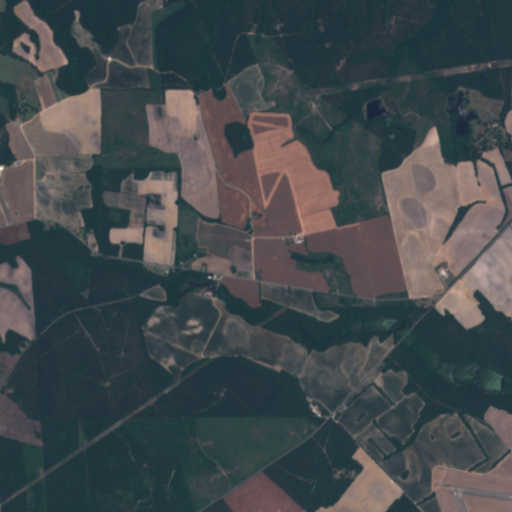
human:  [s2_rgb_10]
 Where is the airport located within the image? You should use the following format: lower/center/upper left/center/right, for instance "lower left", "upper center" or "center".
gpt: The airport is located in the lower right of the image.
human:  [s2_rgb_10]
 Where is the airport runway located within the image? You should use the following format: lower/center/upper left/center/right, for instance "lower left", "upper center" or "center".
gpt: The airport runway is located in the lower right of the image.
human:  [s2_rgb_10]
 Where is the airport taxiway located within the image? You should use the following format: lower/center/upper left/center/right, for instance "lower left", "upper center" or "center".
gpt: The airport taxiway is located in the lower right of the image.
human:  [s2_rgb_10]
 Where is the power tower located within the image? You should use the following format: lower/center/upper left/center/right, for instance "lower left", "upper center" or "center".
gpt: There is no power tower in the image.